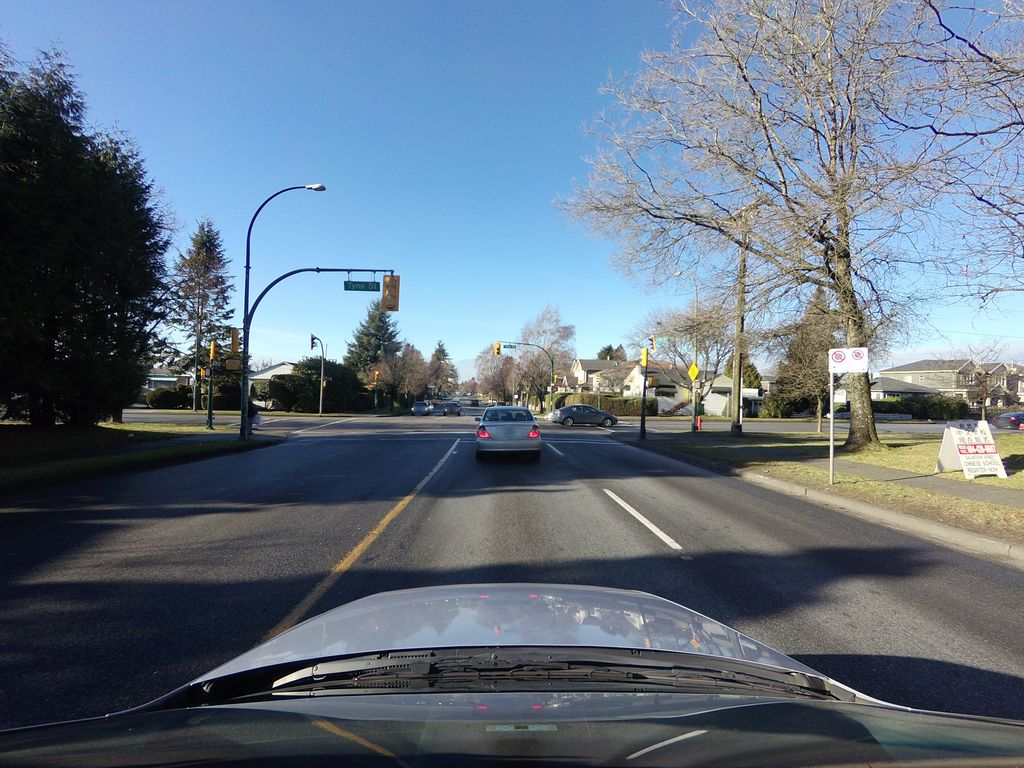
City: vancouver